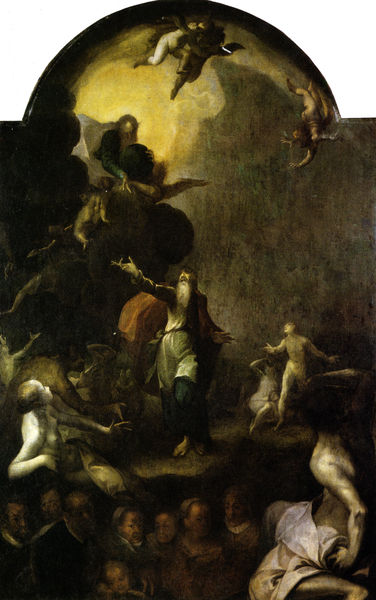
Titel: Ezechiels Vision
Künstler: Matthäus Gundelach
Standort: Zebrák
Institution: Friedhofskapelle
Schlagwörter: akt, blau, dunkel, felsen, flügel, gemälde, gott, gruppe, himmel, mann, nackt, schatten, schurz, umhang, weiß, wolken, akte, frauen, gelb, grün, menschen, mädchen, ocker, bewegung, braun, brust, frau, geste, grau, hell, kleid, köpfe, licht, männer, rücken, schwarz, szene, rot, tuch, wolke, malerei, anzüge, bart, gericht, gesichter, arm, barock, bibel, blass, kragen, stehen, tod, tot, erde, gehen, sonne, gold, mantel, sitzend, gewänder, kontrast, rosa, fliegen, engel, brüste, rückenansicht, düster, bogen, venedig, jungen, fels, lila, figuren, rundbogen, untergang, tafel, wandmalerei, nackte, fallen, oben, verderben, barfuss, hell dunkel, moses, religion, schweben, porträts, strafe, dynamik, fliegend, volk, kugel, hauben, altar, gestalten, gestus, leben, ende, christus, jesus, hilfe, hölle, jüngstes gericht, dramatik, flehen, fall, bleich, heiliger, auffahrt, heilige, chiaroscuro, putten, globus, anbetung, tunika, putti, schrei, prophet, strecken, altarbild, tafelbild, göttlich, himmelfahrt, dämonen, ebenen, zauberer, emälde, retabel, stifter, venezianisch, abraham, gottvater, mose, aufschauen, anrufung, fürbitte, altarretabel, flehend, assunta, puti, hochformatig, himmelskugel, angezogen, alzheimer